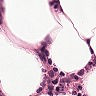
Metastatic tissue present: no